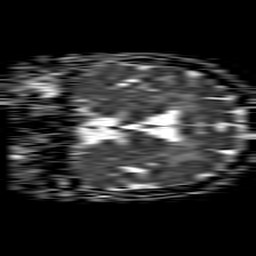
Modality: ADC
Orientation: coronal
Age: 65
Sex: female
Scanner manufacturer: philips
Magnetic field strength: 1.5 T
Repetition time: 4.6 s
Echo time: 0.08528 s